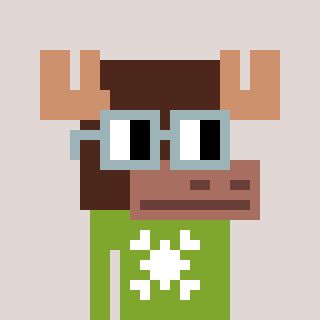
a pixel art character with square dark gray glasses, a moose-shaped head and a slimegreen-colored body on a warm background